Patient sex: M
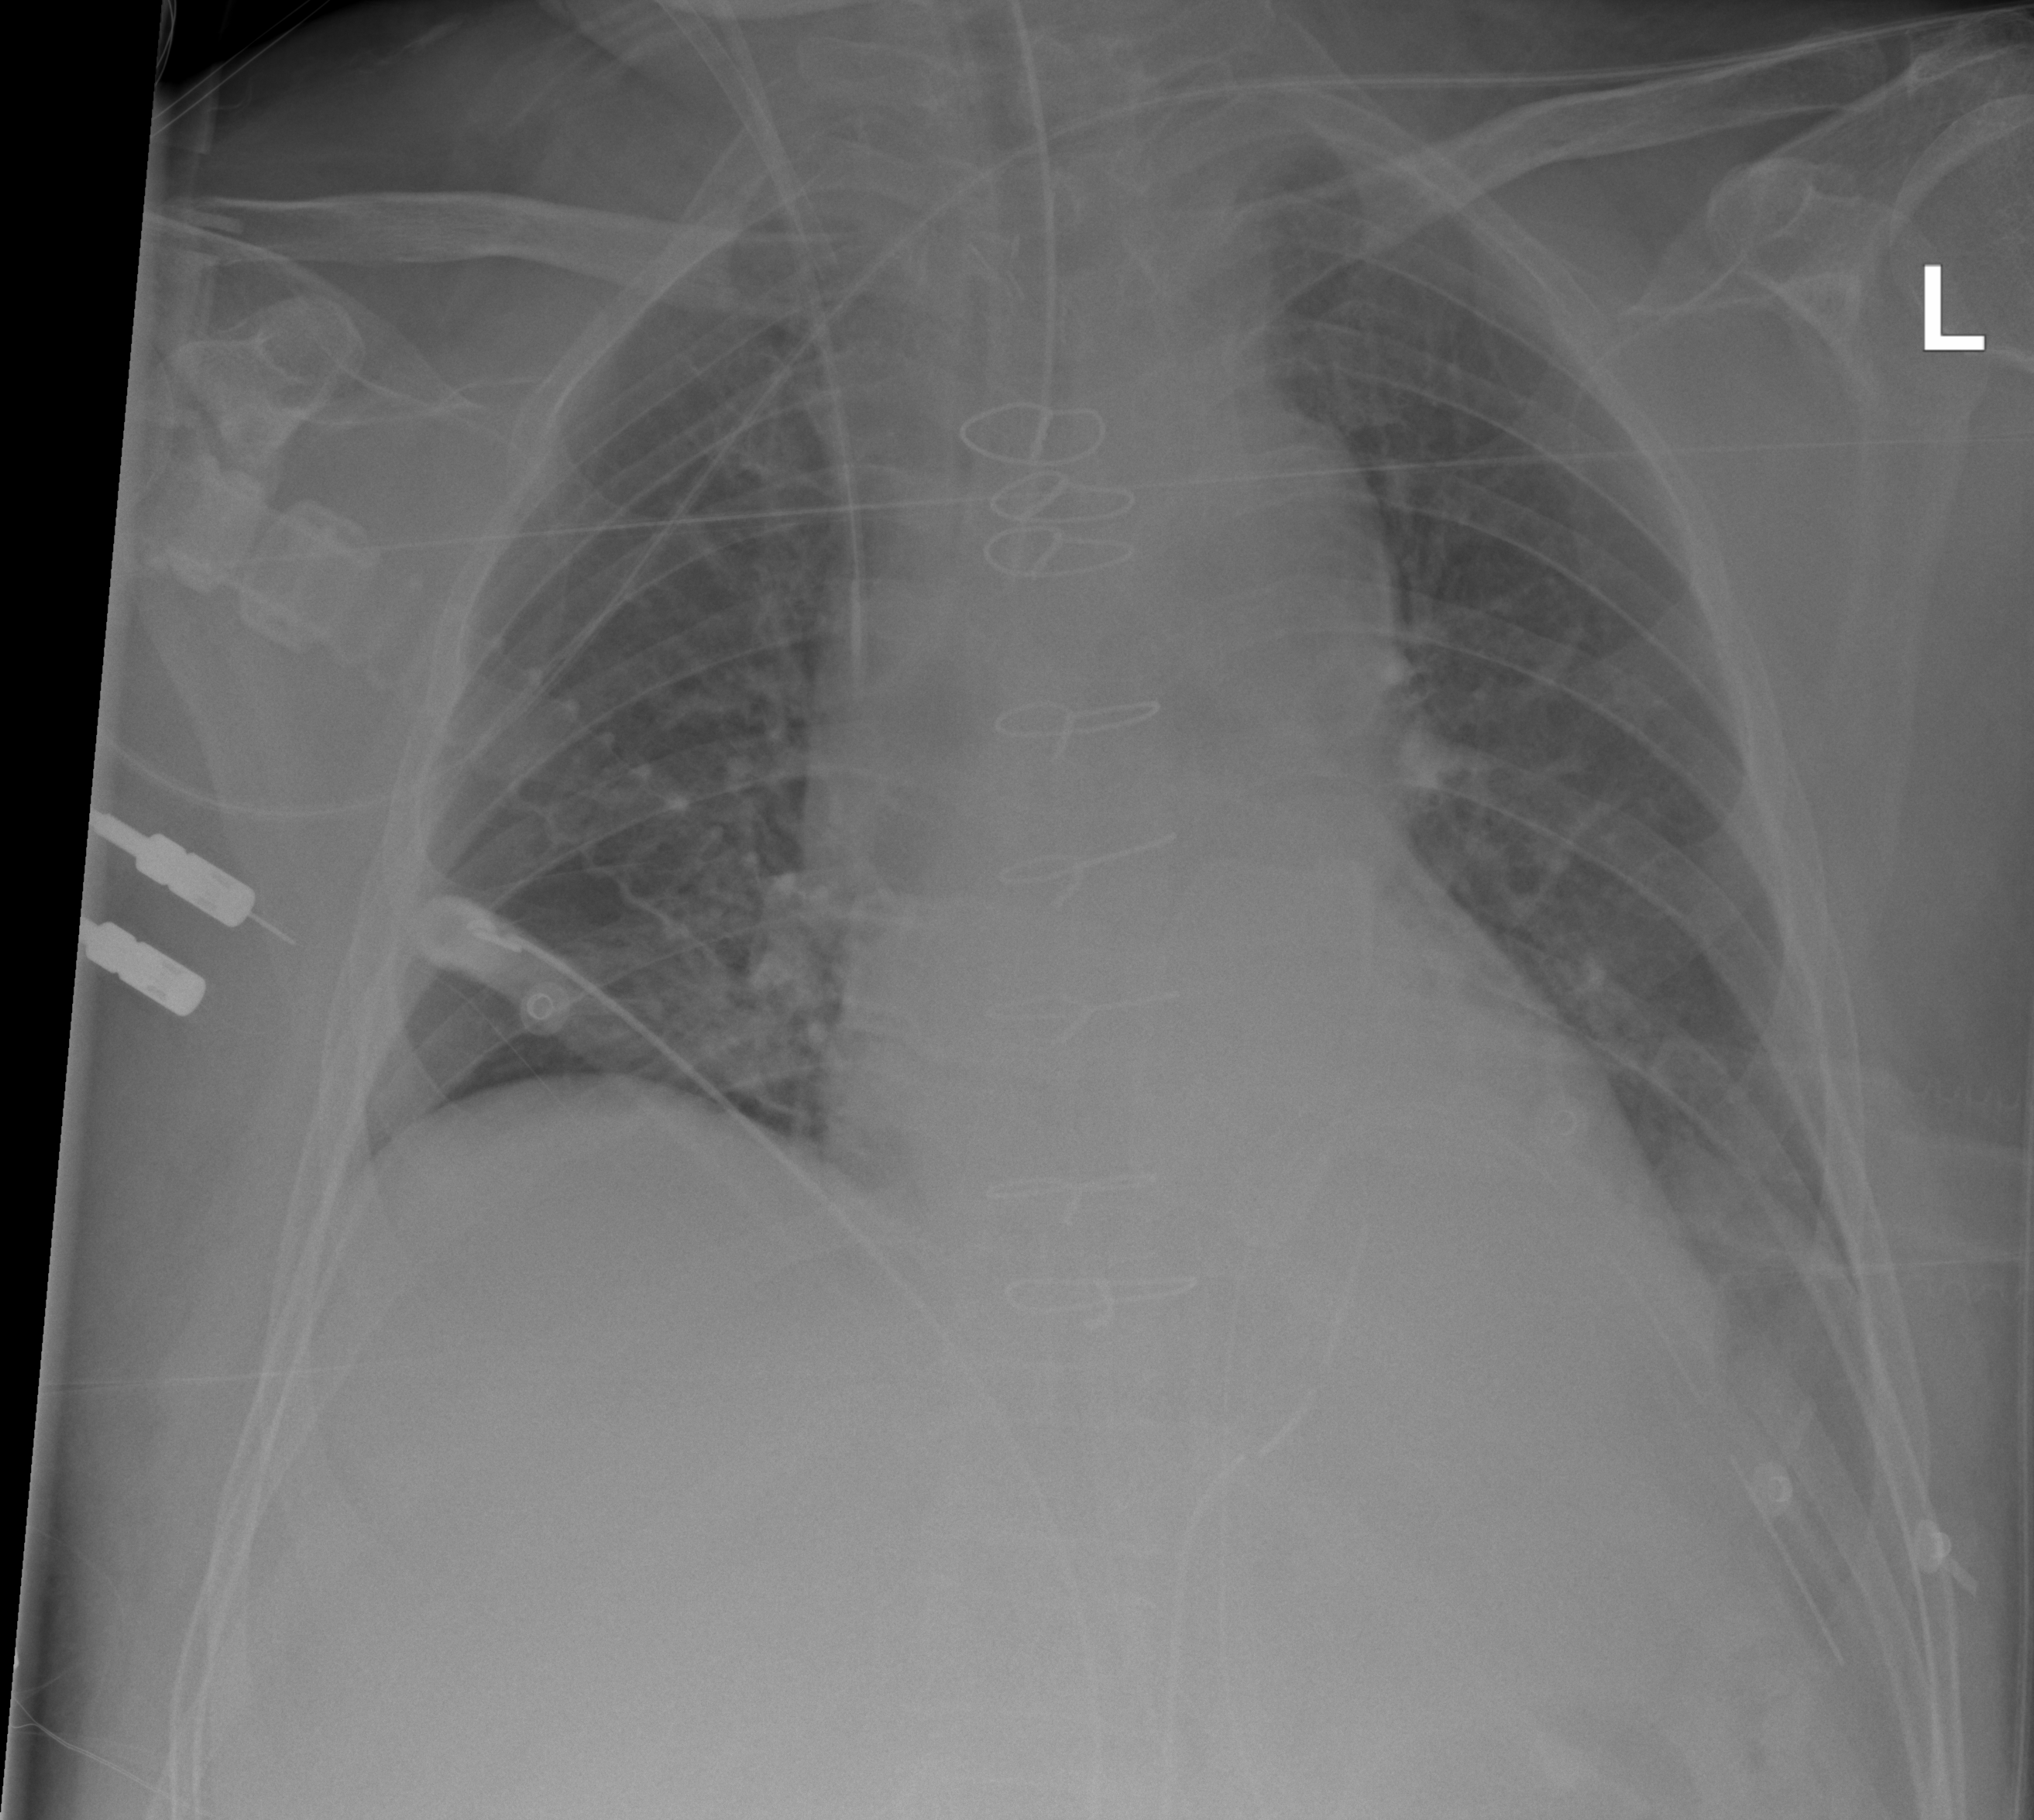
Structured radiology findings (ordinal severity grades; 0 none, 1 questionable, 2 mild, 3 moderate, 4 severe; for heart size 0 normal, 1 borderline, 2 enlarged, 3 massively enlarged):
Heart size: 2
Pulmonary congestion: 2
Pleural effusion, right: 0
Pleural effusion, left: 2
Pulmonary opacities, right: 0
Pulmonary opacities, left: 0
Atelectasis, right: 0
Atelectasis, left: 2